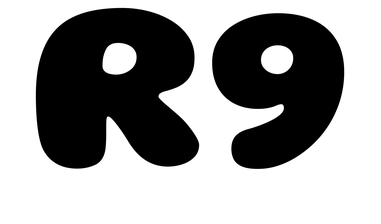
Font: Gluten_ExtraBold